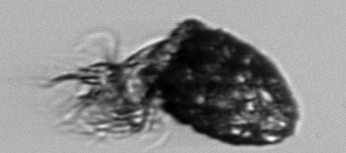
Label: Stenosemella_pacifica